Question: I've used git for some days but only basic commands.
In my project, I have a file which has some versions and which I often commit.
I would like to can handle the version file in my project.
ie, come back to an old version of this file in a previous commit without change the other files. (in the commits, I add/change only this file)
Then, I'll be able to launch the latest version of my project with different versions of this file.
I had thought to create a branch each version, and to merge (actually, replace) the file of my branch with my master branch.
But a branch take every files of the project, not just one file...
To resume : I would like to manage the version of a file separatly from main project (master).
How to can I do ?
Thank you.

I know how to merge/replace one file of a branch into master.
I'm going to be more clearly :
Maybe: Create a branch and remove every files except the interesting one in the branch.
Then, 'git merge mybranch' and it's good, there is only my single file which will be merged.
=> it's not a good idea, cause the merge will overwrite (actually remove) every files which are not in the branch.
'git checkout mybranch myfile' is the single solution.
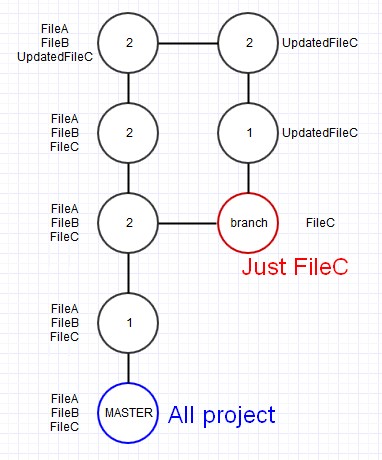
Answer: The git command you want is
'''
git checkout [<commit>] [<path-to-file>]
'''
Use git log to find the name of the commit you want to change the file to.